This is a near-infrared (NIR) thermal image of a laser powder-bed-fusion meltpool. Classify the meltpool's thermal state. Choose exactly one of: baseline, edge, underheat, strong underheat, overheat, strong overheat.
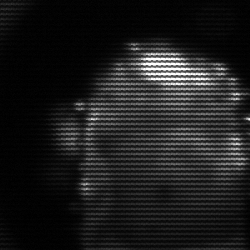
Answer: baseline